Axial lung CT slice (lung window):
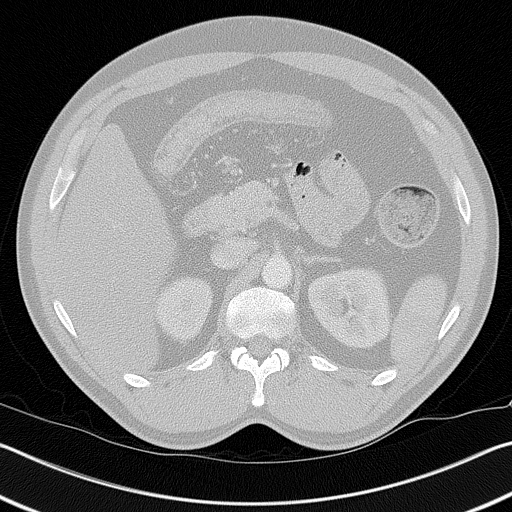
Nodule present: no